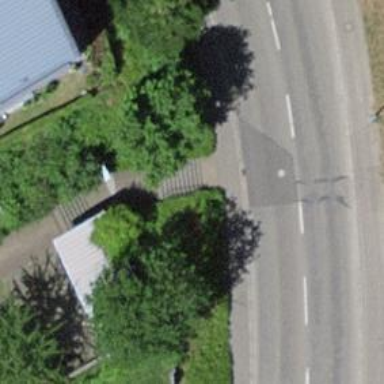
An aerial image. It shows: Road with steps.